Interaction volume radius: 5 \u00c5
Interaction volume height: 40 \u00c5
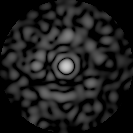
Disorder parameter: 0.8758